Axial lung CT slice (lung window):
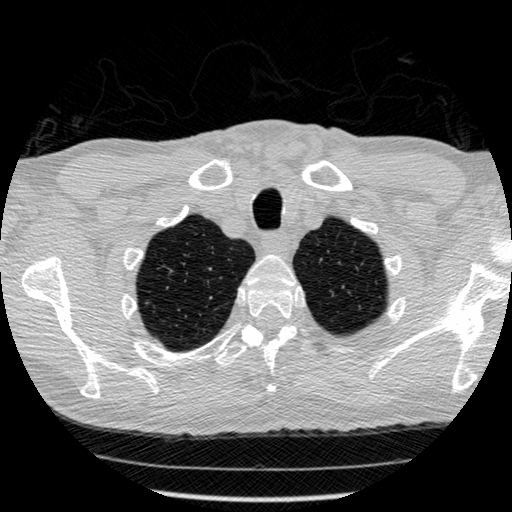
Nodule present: no